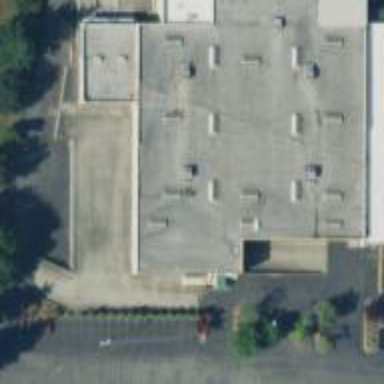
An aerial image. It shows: Retail building.